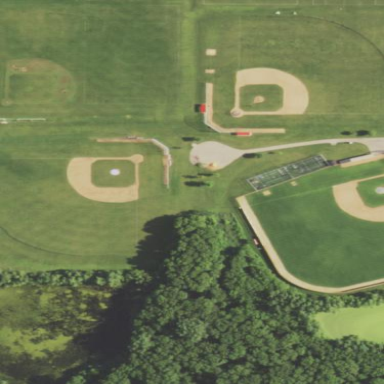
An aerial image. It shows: Baseball pitch for leisure land.